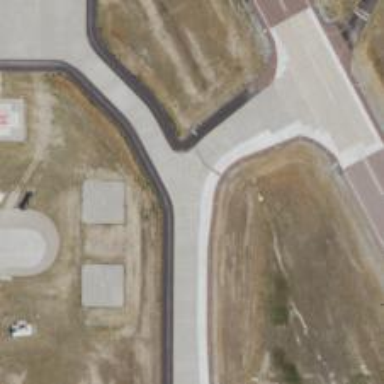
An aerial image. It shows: Image of taxiway at airport.